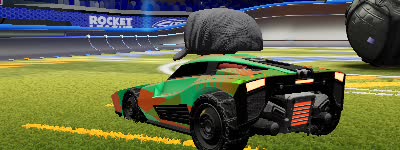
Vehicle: breakout